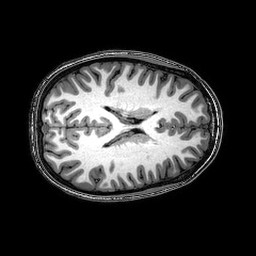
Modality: T1w
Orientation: axial
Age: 23
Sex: male
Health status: healthy
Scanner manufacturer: philips
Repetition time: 0.008167 s
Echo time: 0.00373 s